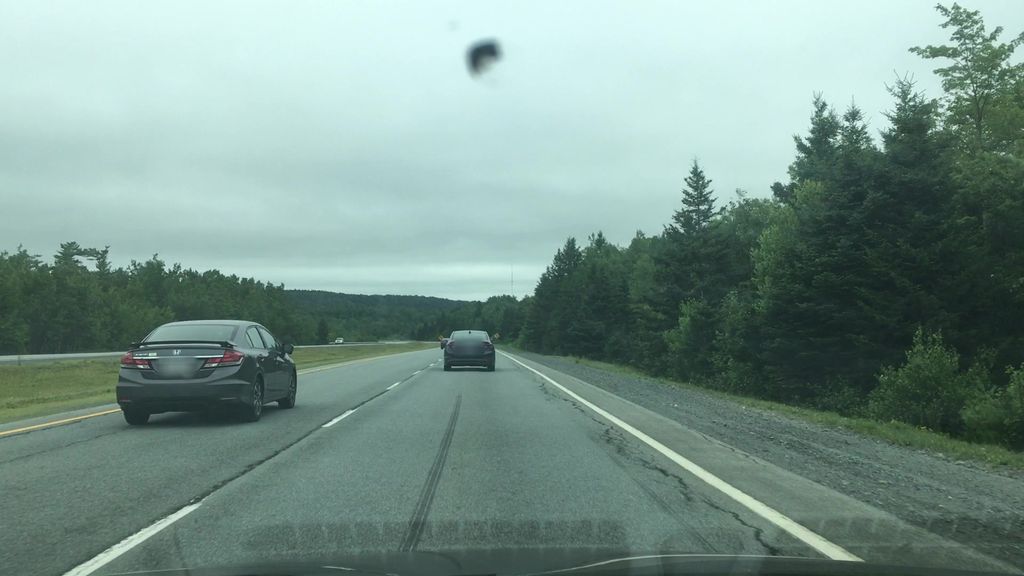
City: halifax